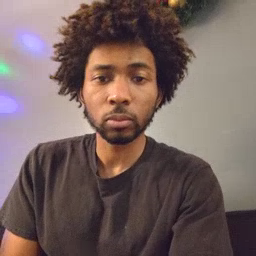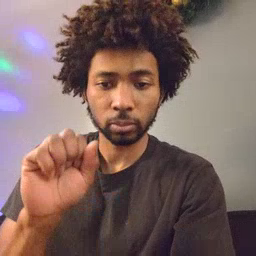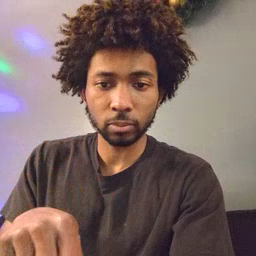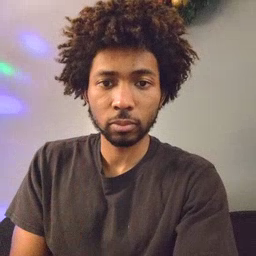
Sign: can